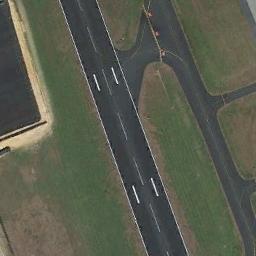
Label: runway